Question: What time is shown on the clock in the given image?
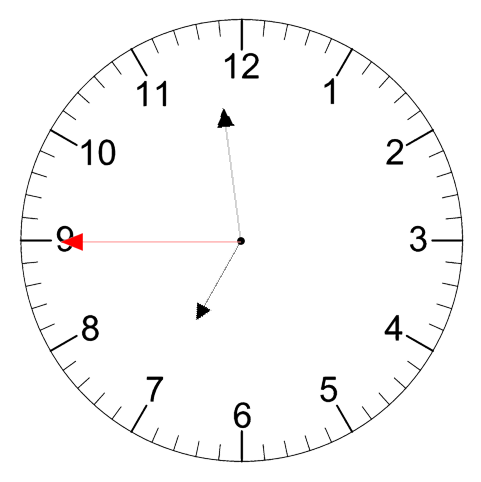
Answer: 06:58:45